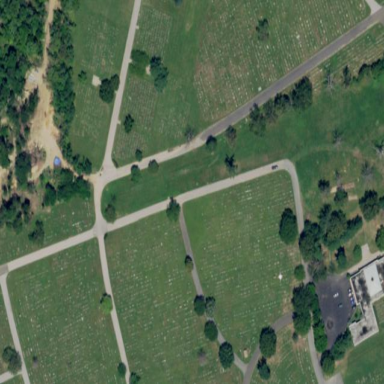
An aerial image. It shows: Sector in the cemetery.